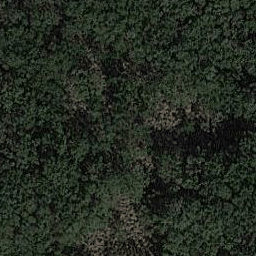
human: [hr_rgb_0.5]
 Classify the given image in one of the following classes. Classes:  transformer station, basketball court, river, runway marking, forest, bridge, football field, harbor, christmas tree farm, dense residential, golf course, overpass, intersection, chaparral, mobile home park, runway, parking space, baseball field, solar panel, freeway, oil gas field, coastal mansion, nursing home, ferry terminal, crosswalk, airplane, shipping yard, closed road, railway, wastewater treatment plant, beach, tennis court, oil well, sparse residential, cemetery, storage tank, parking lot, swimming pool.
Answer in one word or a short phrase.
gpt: forest